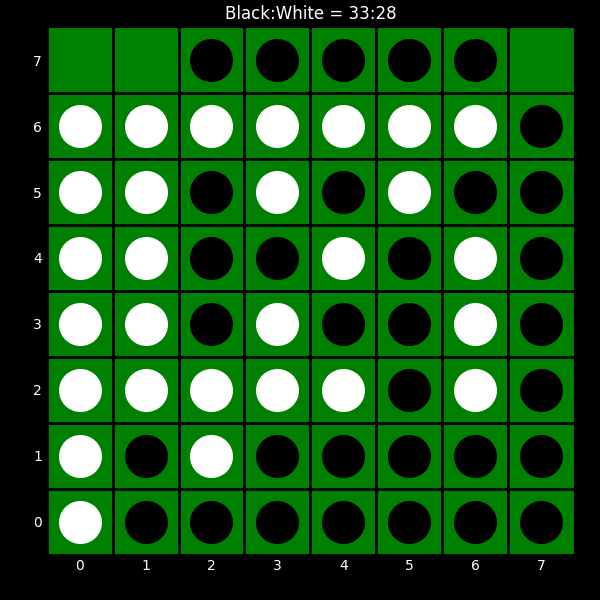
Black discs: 33
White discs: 28